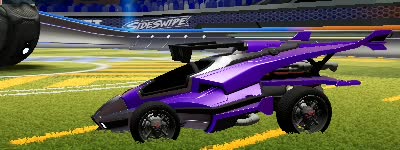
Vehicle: aftershock